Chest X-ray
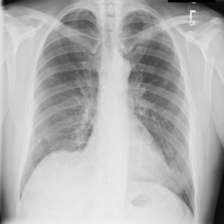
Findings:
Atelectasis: negative
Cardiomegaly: negative
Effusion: negative
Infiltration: negative
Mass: negative
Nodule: negative
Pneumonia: negative
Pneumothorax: positive
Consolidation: negative
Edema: negative
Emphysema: negative
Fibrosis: negative
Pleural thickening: negative
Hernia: negative